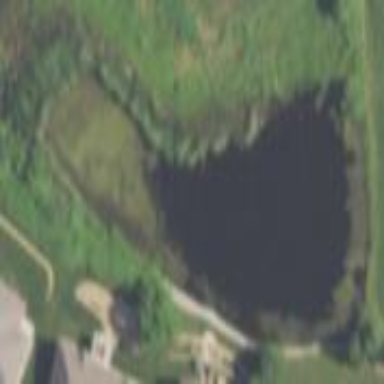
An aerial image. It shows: Pond with natural water.